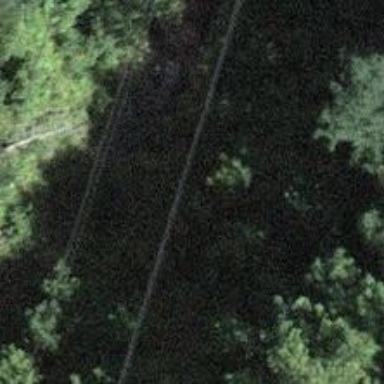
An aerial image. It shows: Disused railway.